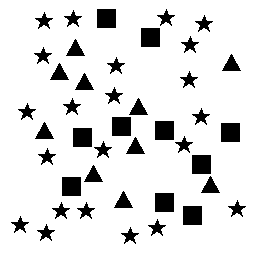
Squares: 10
Triangles: 10
Stars: 22
Total shapes: 42